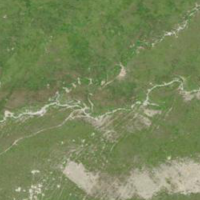
EUNIS habitat code: 26
Species observed at this site:
Gentiana verna
Viola calcarata